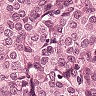
Metastatic tissue present: yes